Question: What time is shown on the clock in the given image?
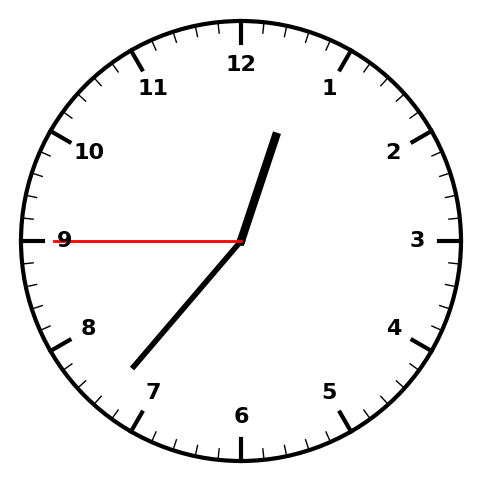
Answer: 12:36:45